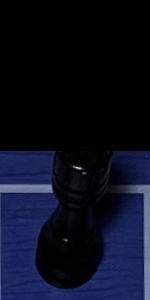
Label: Rook_Black